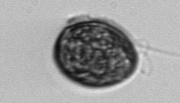
Label: Prorocentrum